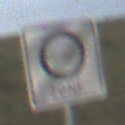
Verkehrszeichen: EndeUmweltzone
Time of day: Night
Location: Outdoor (Nature)
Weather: Overcast
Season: NotSpecified
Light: Artificial